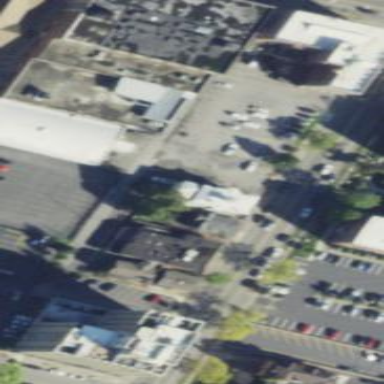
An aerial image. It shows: Retail area.